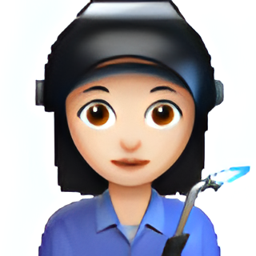
Name: female factory worker type 1 2
Emoji: 👩🏻‍🏭
Group: People & Body
Sub-group: person-role